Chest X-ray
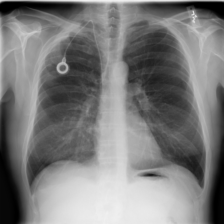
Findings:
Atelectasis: negative
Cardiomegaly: negative
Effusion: negative
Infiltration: negative
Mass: negative
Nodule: negative
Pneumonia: negative
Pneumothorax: negative
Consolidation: negative
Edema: negative
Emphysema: negative
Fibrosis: negative
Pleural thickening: negative
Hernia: negative